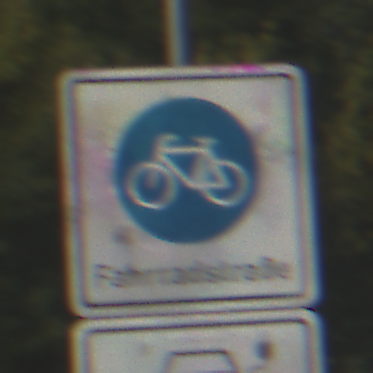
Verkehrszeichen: BeginnFahrradstrasse
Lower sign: MehrspurigeFahrzeugeFrei11
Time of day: Midday
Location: Outdoor (Nature)
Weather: Clear
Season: Summer
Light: Natural